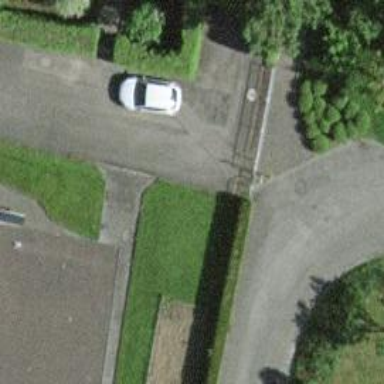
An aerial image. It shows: Cycle barrier.